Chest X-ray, PA view. Patient: 35 years old, sex F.
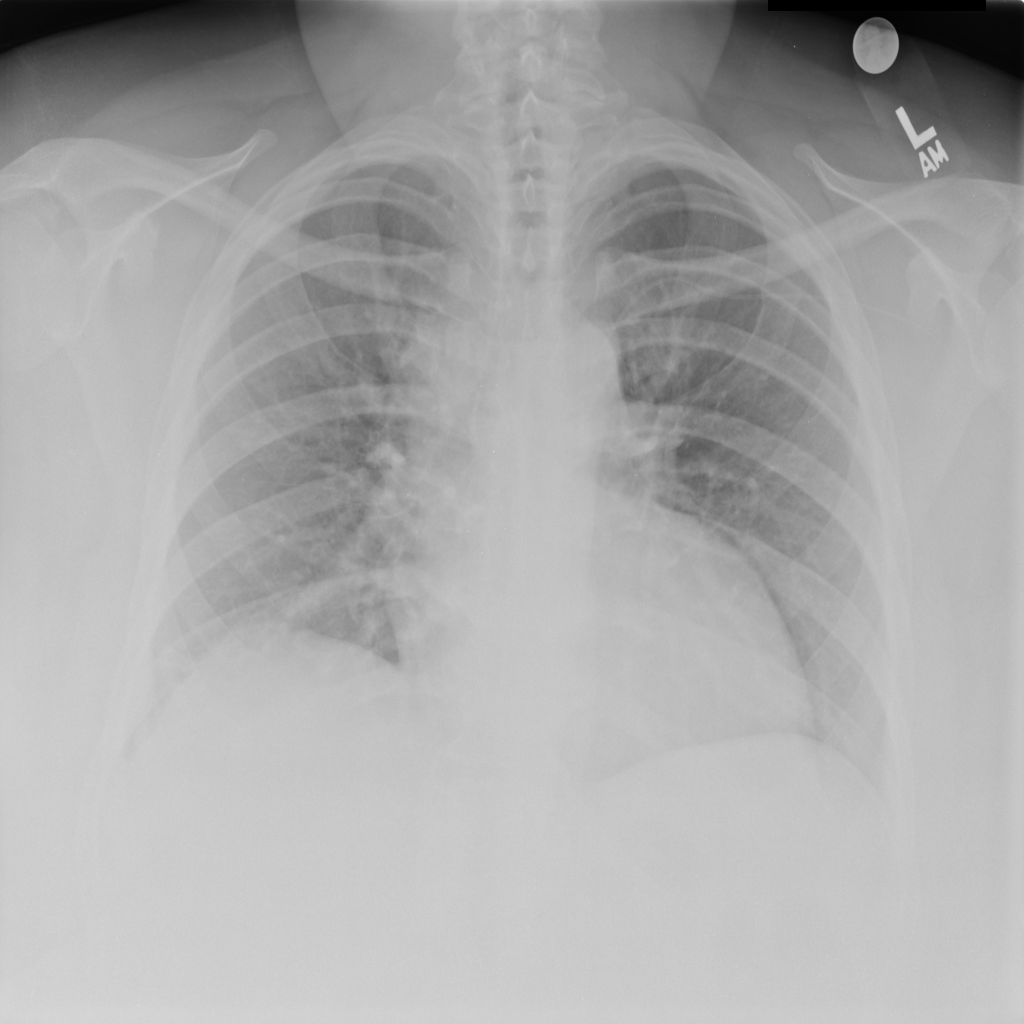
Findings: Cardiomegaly